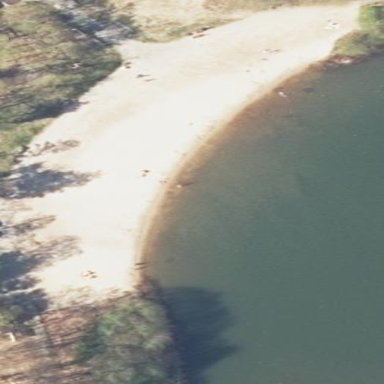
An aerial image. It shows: Beautiful beach with natural surroundings.